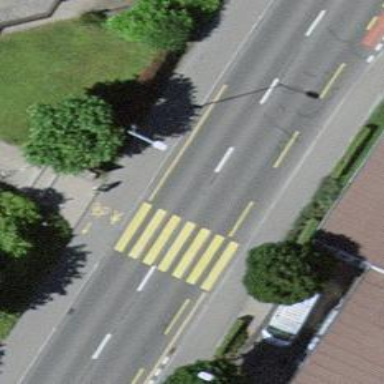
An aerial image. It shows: Pedestrian crossing with zebra markings on the footway.